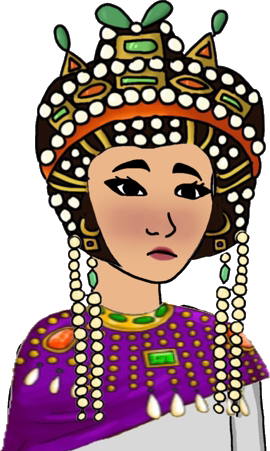
Label: 5_Trad_Wife